Question: I've got an issue right here, I'm getting a memory violation error (I am handling the memory) and also a wrong input. What I am doing is a pointer managed list.
My code is supposed to do: Update the referenced pointer with multiple entries and print them. It does it partially, let me show you.
Code:
'''
#include "stdafx.h"
#include <string>
#include <iostream>
#include <tuple>
#include <vector>
using namespace std;
struct Lyric
{
Lyric* next;
tuple<int, string> tuple;
};
void Addition(Lyric*& poetry, tuple<int, string> tpl)
{
Lyric* newl = new Lyric;
newl->tuple = tpl;
newl->next = poetry;
poetry = newl;
}
void PrintScr(Lyric*& poetry)
{
if (poetry == NULL)
{
cout << "Empty list !" << endl;
return;
}
else
{
Lyric* prel = poetry;
while (prel != NULL)
{
cout << "Printing the integer: " << get<0>(prel->tuple) << endl;
cout << "Printing the string : " << get<1>(prel->tuple) << endl;
cout << "------------------------------------------" << endl;
prel = prel->next;
}
}
}
void main()
{
string a_str[] = {"test1", "test2"};
Lyric* poetry = new Lyric();
/*
int size = 1;
for (int i = 0; i <= size; i++)
Addition(poetry, i, make_tuple(i, a_str[i]));
*/
Addition(poetry, make_tuple(0, a_str[0]));
Addition(poetry, make_tuple(1, a_str[1]));
PrintScr(poetry);
system("PAUSE");
}
'''
Output:

So it's supposed to print them in the order they've been added . My best bet is that I've screwed something up in the PrintScr method because it prints them in reverse and also prints a non-existing item, but I am not sure what I am doing wrong, I am going through the elements one by one and printing them....
This is how it's supposed to look like :
'''
Printing the integer : 1
Printing the string : test1
-------------------------------
Printing the integer : 2
Printing the string : test2
-------------------------------
'''
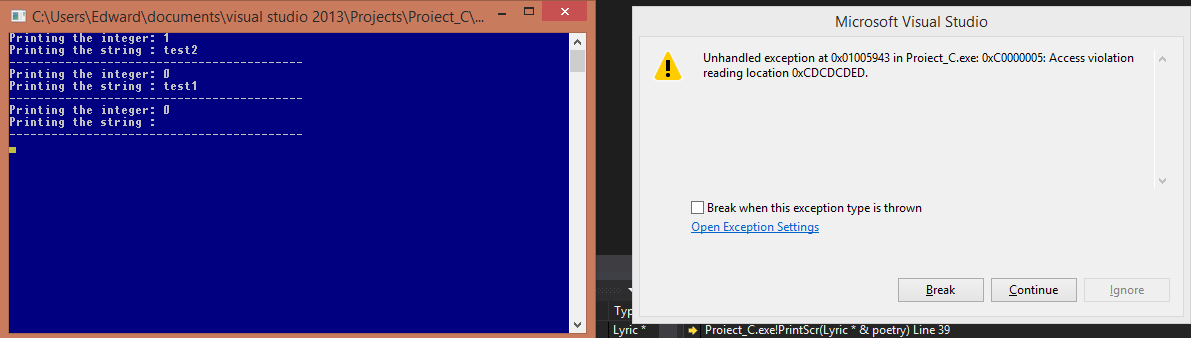
Answer: This line is the culprit:
'''
Lyric* poetry = new Lyric();
'''
The default constructor of 'Lyric' does not set a sane value to the 'next_' member. It remains uninitialized and you get undefined behavior when you dereference it.
What you need is:
'''
Lyric* poetry = nullptr;
'''